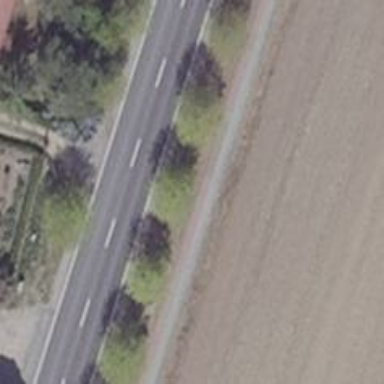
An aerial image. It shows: Tertiary road with asphalt surface. There is separate cycleway alongside the road.